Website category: jobs
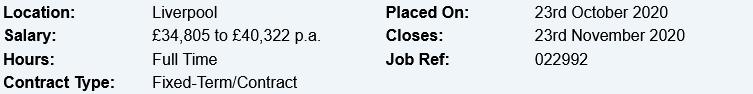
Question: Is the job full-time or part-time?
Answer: Full Time

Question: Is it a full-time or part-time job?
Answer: Full Time

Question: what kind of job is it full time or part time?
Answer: Full Time

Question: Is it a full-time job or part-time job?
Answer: Full Time

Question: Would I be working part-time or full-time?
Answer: Full Time

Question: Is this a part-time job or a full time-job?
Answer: Full Time

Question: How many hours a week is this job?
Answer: Full Time

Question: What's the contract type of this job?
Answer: Fixed-Term/Contract

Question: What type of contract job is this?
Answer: Fixed-Term/Contract

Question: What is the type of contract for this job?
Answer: Fixed-Term/Contract

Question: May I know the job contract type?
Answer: Fixed-Term/Contract

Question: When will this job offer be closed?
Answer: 23rd November 2020

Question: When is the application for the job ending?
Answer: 23rd November 2020

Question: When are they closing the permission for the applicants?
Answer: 23rd November 2020

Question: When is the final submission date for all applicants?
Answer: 23rd November 2020

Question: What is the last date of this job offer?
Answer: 23rd November 2020

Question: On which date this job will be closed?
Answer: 23rd November 2020

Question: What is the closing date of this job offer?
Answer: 23rd November 2020

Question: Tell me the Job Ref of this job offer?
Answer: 022992

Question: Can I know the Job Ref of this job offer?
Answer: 022992

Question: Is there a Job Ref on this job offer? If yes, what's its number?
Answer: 022992

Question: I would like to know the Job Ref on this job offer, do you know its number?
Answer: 022992

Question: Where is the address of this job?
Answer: Liverpool

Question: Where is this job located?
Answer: Liverpool

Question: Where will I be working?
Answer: Liverpool

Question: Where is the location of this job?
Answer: Liverpool

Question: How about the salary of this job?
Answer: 34,805 to 40,322 p.a.

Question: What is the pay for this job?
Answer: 34,805 to 40,322 p.a.

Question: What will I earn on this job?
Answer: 34,805 to 40,322 p.a.

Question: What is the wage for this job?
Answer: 34,805 to 40,322 p.a.

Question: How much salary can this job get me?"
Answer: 34,805 to 40,322 p.a.

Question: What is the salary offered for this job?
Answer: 34,805 to 40,322 p.a.

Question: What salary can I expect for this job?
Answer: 34,805 to 40,322 p.a.

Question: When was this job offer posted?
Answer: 23rd October 2020

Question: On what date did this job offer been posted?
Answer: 23rd October 2020